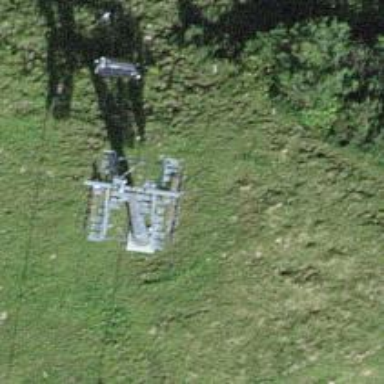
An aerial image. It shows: Pylon for aerialway.